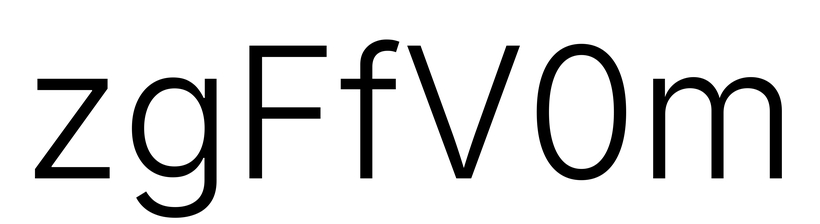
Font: Inter_Light